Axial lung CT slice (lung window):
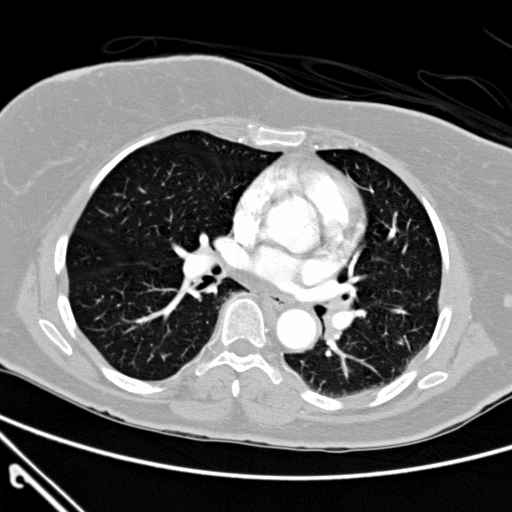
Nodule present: no